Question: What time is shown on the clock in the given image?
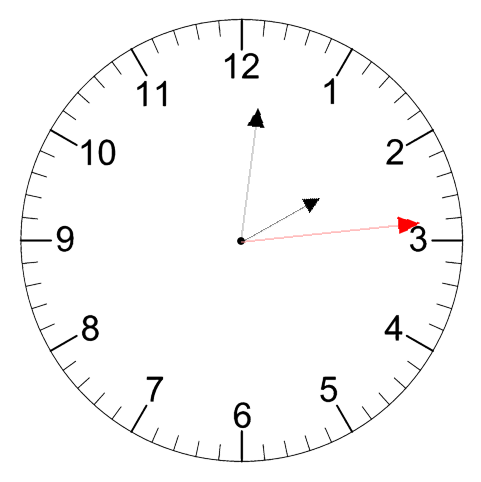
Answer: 02:01:14